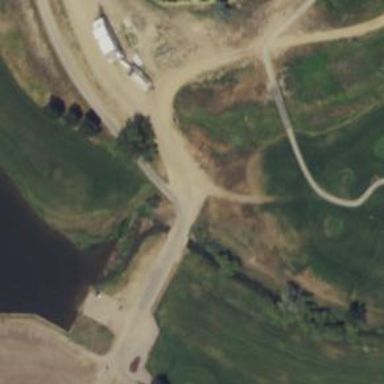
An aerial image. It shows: Service road used as golf cart path.